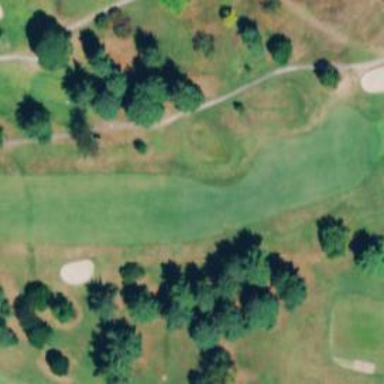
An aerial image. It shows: View of golf hole.